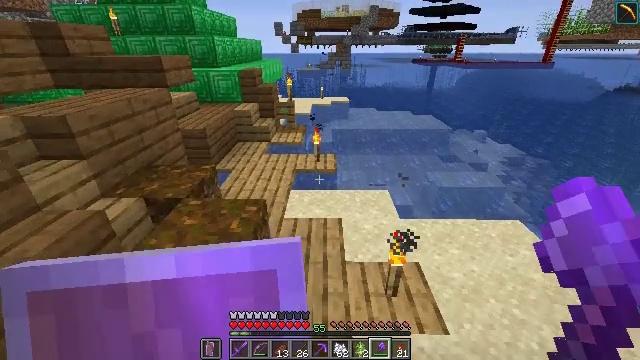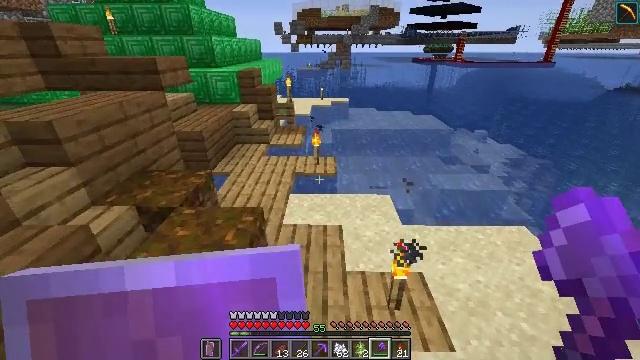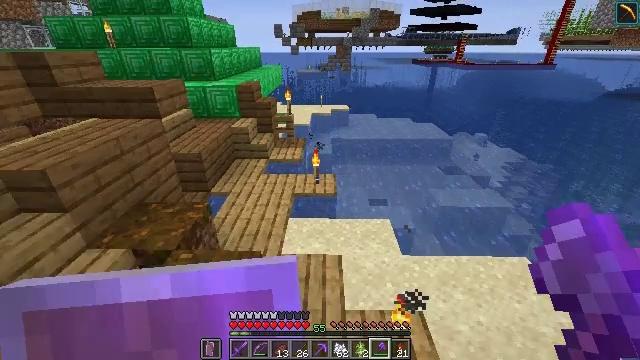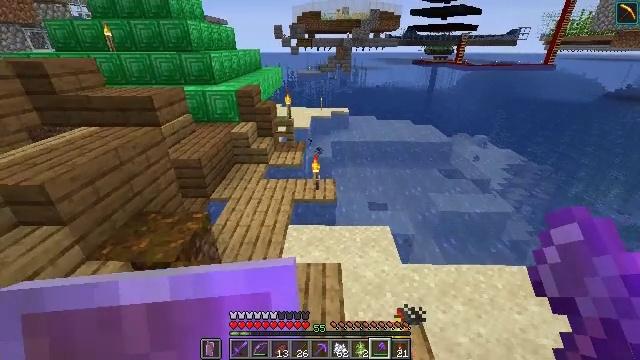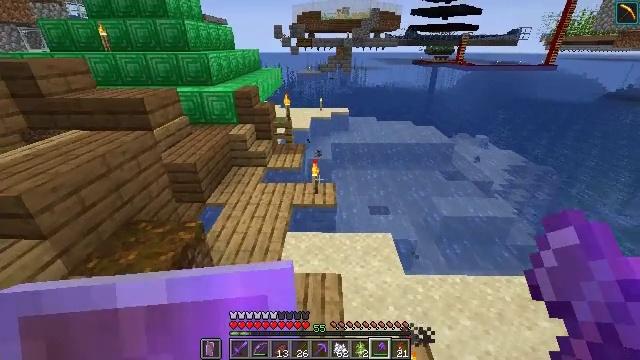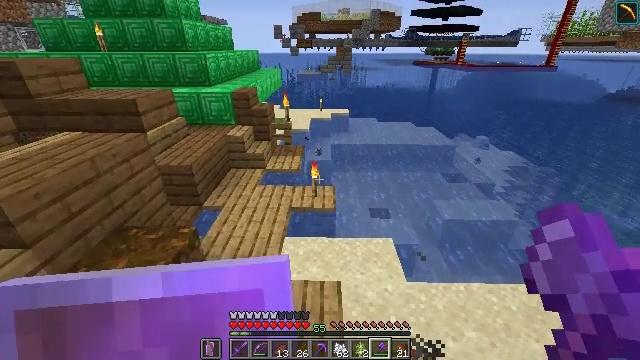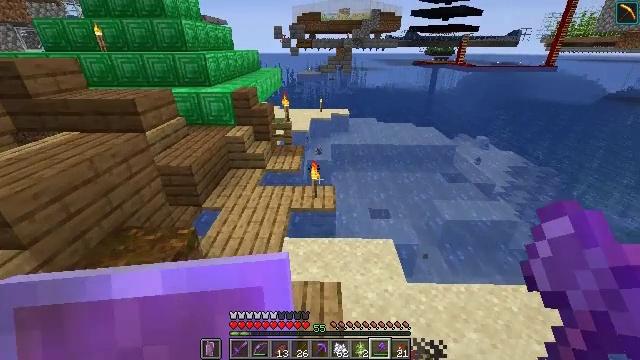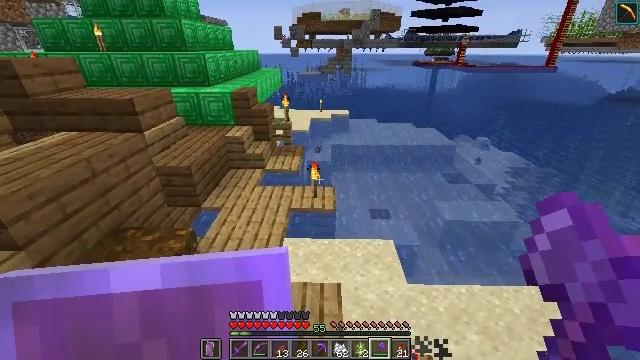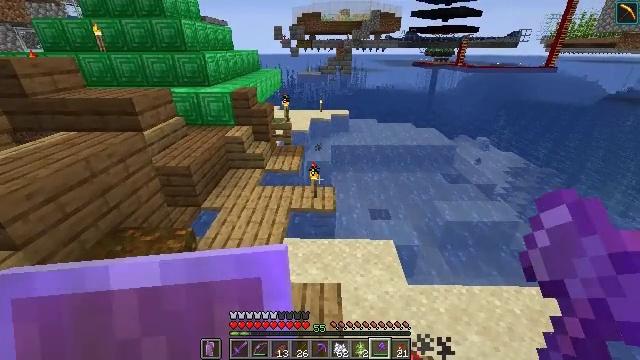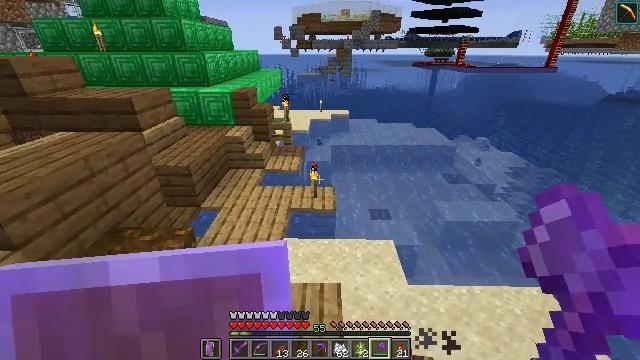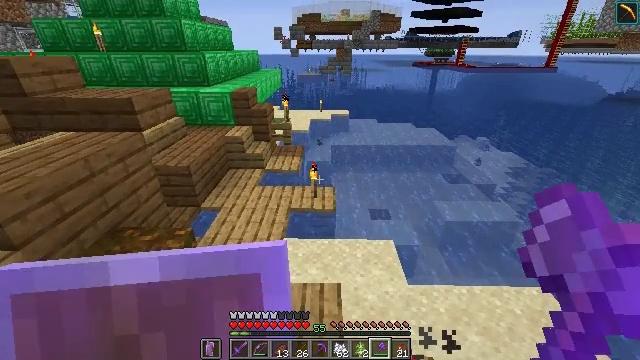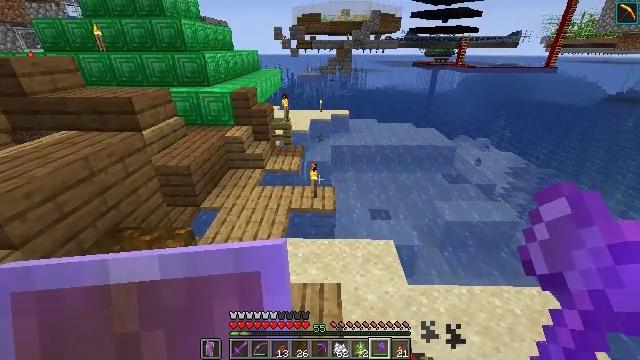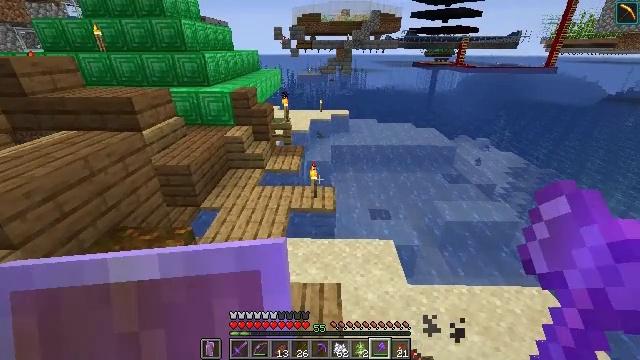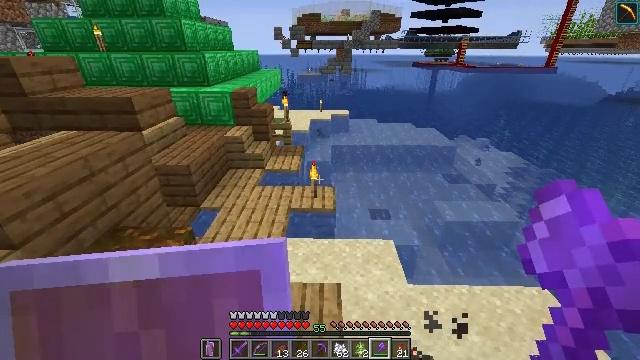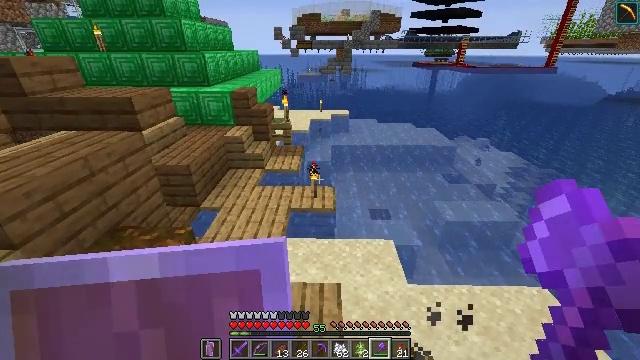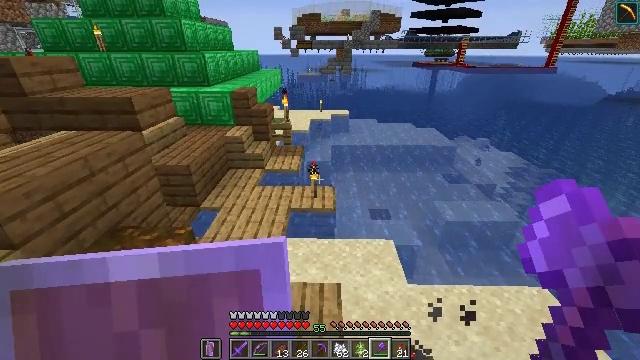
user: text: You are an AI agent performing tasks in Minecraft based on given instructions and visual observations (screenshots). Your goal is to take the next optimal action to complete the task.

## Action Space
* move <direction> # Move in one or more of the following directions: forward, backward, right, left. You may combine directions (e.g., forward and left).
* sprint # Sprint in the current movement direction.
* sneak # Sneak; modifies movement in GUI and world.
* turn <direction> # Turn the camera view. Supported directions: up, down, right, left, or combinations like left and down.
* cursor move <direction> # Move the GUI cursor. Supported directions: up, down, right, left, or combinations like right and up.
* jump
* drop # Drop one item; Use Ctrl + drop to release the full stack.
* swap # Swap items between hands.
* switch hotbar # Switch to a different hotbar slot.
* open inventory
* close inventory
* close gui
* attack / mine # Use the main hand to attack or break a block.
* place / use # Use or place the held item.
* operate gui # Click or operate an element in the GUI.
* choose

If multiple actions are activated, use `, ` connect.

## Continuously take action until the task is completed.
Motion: motion action
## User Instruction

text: Left-click to destroy the oak fence.
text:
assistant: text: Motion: move forward
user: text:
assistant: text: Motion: move forward
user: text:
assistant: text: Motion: move forward
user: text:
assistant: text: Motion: no_op
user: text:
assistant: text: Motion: no_op
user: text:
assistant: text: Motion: no_op
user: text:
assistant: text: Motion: no_op
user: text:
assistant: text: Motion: no_op
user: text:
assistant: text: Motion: no_op
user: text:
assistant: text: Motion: no_op
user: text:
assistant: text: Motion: no_op
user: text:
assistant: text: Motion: no_op
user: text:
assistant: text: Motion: no_op
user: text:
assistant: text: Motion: no_op
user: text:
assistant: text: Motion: no_op
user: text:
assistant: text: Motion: no_op
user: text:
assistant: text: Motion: no_op
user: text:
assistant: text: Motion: no_op
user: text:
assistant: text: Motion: no_op
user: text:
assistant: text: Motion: turn left and down
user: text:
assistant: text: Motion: turn left and down
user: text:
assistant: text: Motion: turn left and down
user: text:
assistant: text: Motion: turn left
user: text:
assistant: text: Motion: no_op
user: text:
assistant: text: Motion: no_op
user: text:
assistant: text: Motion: no_op
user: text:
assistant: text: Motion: no_op
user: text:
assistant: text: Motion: no_op
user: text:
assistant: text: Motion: no_op
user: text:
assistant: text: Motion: no_op